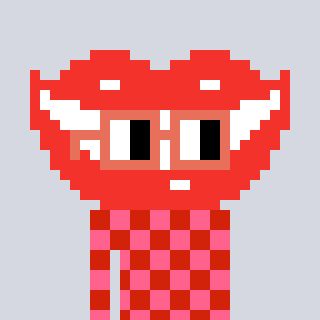
a pixel art character with square orange glasses, a smile-shaped head and a red-colored body on a cool background